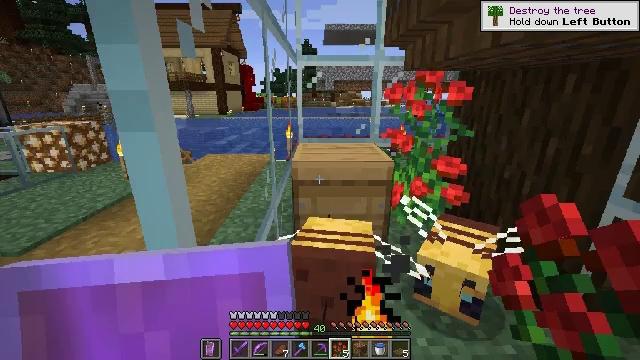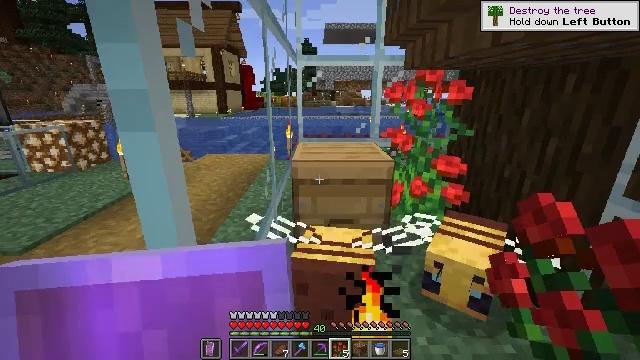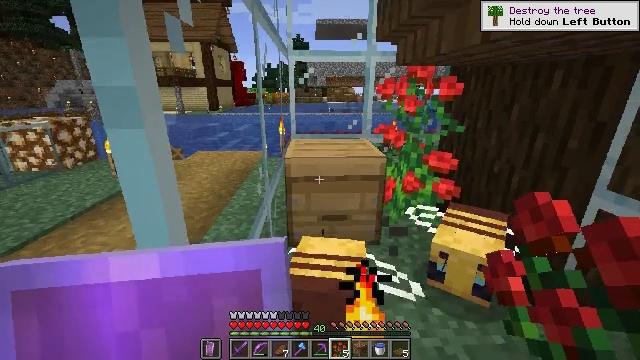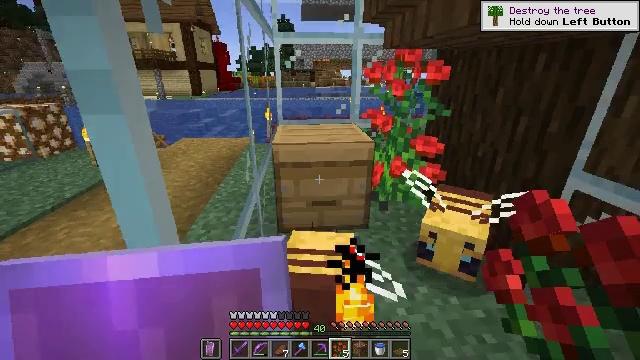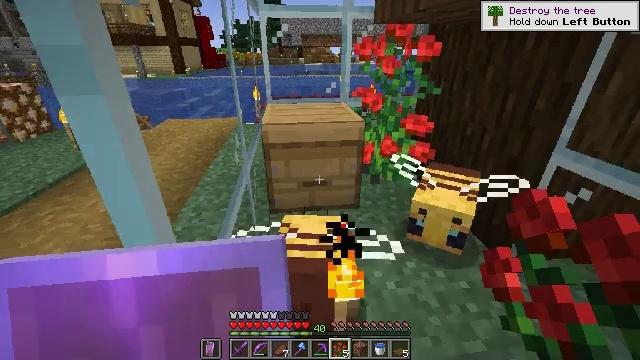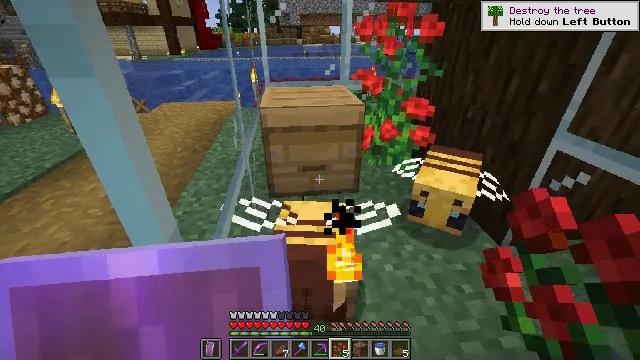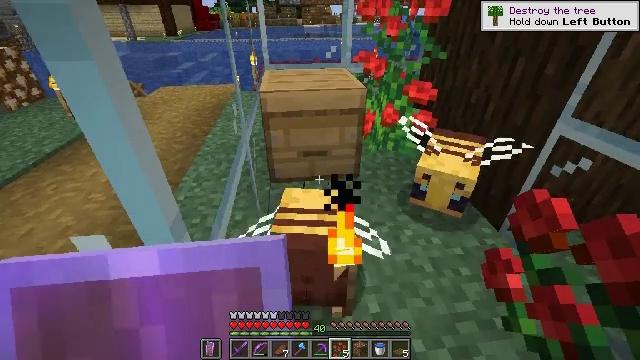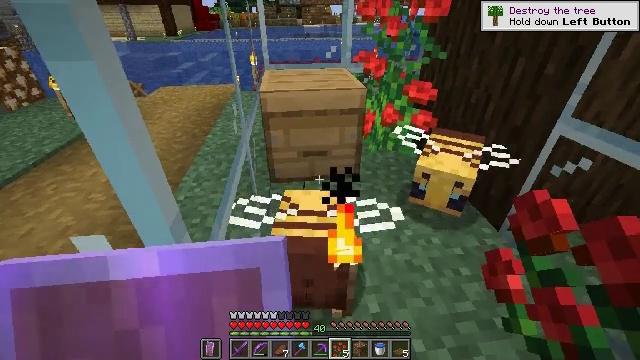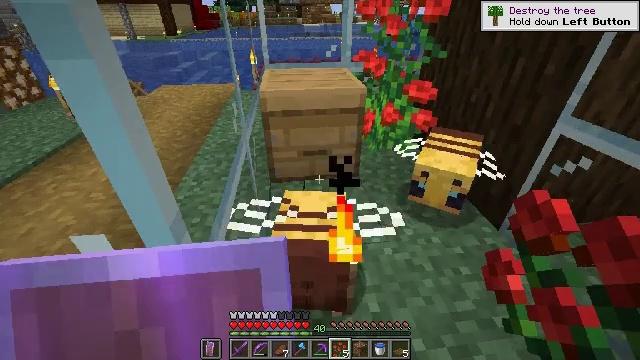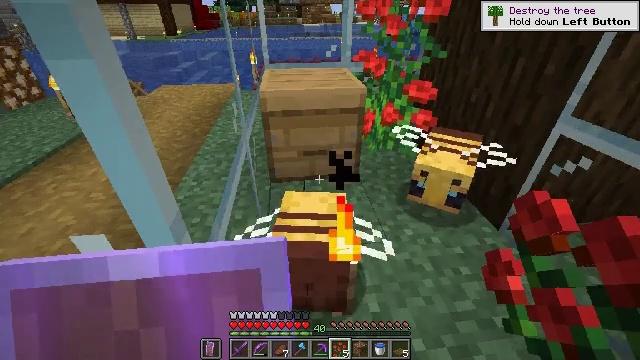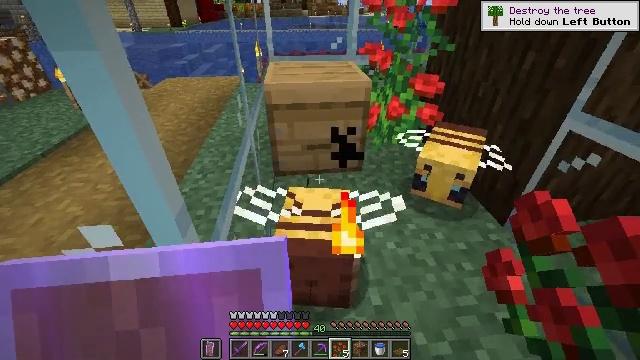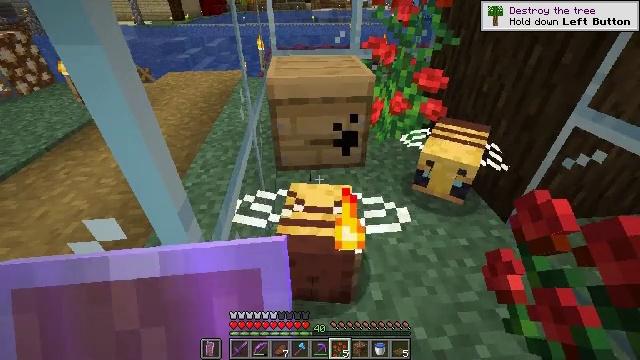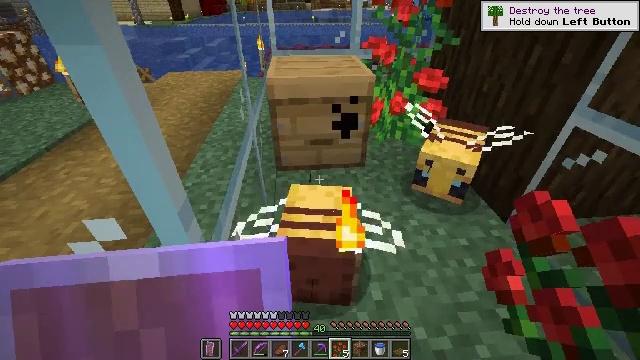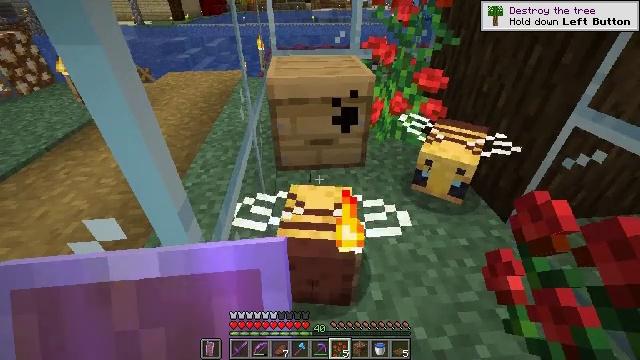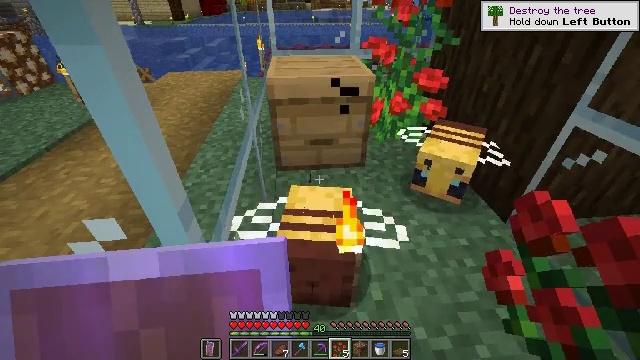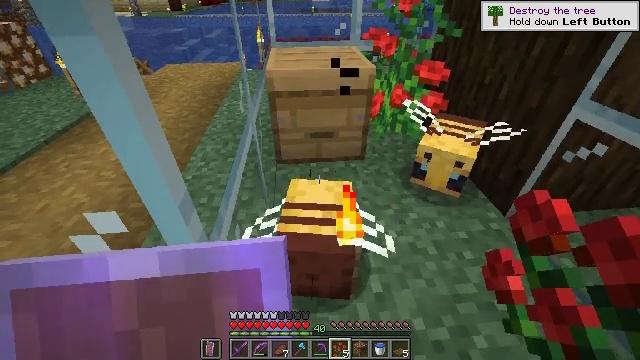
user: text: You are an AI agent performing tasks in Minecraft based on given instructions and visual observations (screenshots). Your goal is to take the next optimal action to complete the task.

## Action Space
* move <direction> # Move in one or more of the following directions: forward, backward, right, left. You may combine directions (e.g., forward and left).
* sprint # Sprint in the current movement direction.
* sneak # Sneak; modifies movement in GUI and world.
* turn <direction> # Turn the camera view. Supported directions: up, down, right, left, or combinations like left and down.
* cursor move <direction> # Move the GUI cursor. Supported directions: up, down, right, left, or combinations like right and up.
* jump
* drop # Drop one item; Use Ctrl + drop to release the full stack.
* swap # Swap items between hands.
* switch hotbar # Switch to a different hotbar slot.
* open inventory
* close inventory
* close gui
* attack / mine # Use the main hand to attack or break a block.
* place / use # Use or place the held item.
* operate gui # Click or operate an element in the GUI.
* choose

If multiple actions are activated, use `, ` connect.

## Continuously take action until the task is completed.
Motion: motion action
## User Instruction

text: Remove the spruce fence from the structure.
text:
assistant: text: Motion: no_op
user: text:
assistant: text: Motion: turn right
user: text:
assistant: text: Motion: turn right and down
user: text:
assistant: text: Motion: turn right and down
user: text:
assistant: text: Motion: turn down
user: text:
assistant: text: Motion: turn down
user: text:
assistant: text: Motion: no_op
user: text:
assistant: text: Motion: no_op
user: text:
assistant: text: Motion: no_op
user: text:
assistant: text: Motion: turn left and down
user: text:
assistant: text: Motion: turn down
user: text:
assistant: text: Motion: no_op
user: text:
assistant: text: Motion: no_op
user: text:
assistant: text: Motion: no_op
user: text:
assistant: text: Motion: turn down
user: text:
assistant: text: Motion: turn down
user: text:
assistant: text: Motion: no_op
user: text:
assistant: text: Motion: use / place
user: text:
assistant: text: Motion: use / place
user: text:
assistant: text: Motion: use / place
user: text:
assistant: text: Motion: no_op
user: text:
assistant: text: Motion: no_op
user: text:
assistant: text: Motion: no_op
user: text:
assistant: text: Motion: no_op
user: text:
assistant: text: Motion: no_op
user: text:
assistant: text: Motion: no_op
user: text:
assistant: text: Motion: no_op
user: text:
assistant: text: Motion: no_op
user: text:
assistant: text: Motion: no_op
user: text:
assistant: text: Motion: no_op